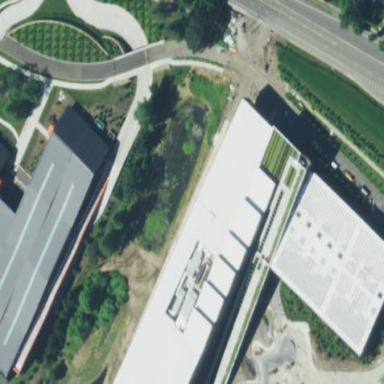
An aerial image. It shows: Building with skillion roof.